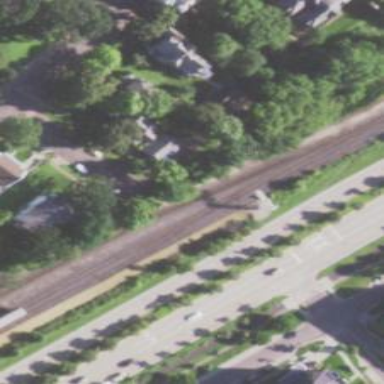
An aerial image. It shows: Railway signal.